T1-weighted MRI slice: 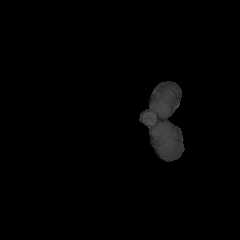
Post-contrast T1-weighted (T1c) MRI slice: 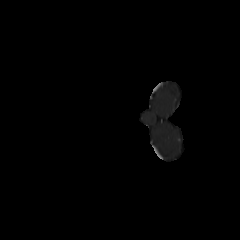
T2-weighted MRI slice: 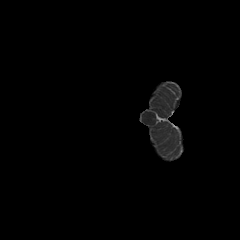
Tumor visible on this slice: no